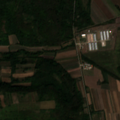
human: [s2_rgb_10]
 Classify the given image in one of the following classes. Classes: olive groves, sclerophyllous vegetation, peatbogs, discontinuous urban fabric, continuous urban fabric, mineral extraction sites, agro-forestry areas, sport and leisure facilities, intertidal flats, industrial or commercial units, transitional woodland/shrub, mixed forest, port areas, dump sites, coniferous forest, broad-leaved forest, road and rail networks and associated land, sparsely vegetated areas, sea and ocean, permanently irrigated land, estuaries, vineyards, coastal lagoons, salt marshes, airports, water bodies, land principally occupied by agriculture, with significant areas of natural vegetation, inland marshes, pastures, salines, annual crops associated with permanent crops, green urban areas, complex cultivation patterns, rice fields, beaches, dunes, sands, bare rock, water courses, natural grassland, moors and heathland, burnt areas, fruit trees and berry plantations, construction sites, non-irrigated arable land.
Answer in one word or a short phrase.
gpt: non-irrigated arable land, land principally occupied by agriculture, with significant areas of natural vegetation, broad-leaved forest